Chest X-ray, AP view. Patient: 54 years old, sex M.
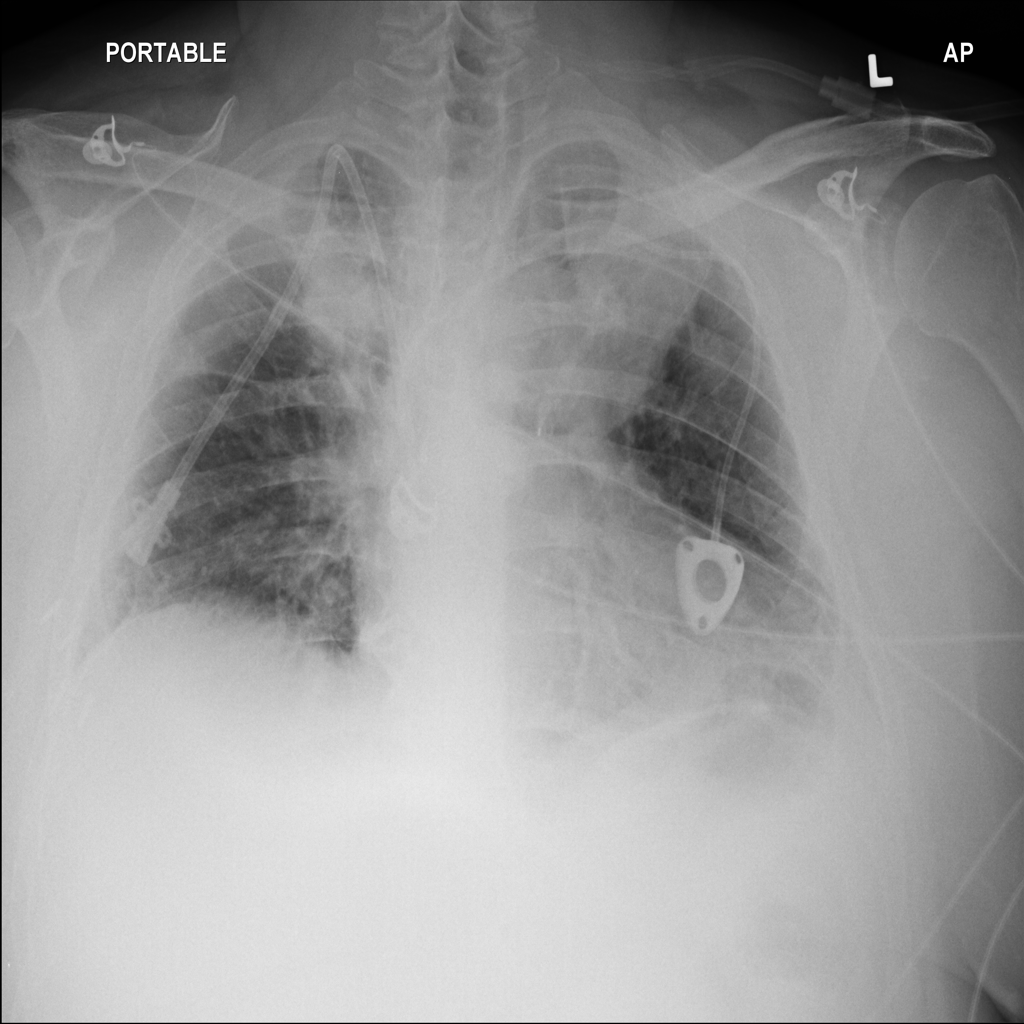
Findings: No Finding